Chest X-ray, PA view. Patient: 45 years old, sex M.
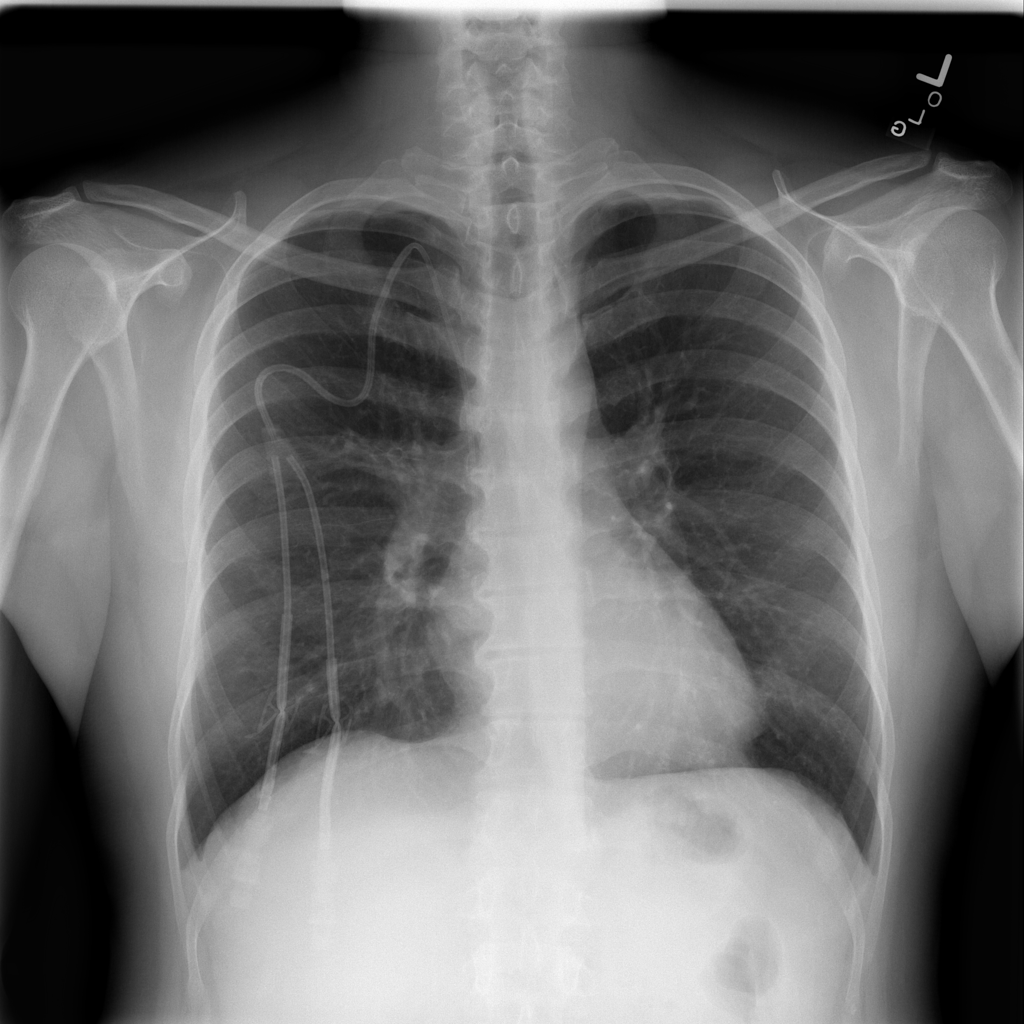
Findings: No Finding